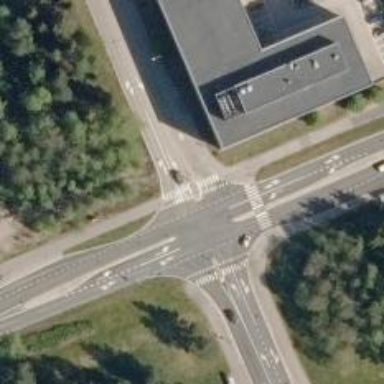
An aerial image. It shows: Marked crossing with pedestrian island.